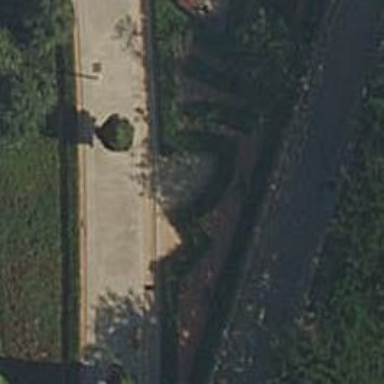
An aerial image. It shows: Hedge acting as barrier.